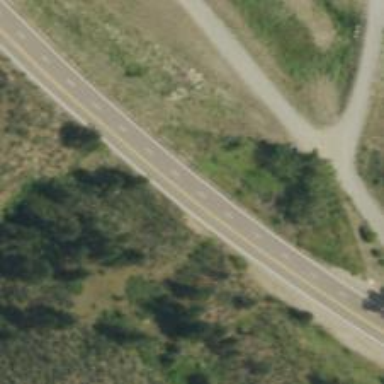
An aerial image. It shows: Trunk highway with asphalt surface and grade 1 track type.